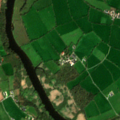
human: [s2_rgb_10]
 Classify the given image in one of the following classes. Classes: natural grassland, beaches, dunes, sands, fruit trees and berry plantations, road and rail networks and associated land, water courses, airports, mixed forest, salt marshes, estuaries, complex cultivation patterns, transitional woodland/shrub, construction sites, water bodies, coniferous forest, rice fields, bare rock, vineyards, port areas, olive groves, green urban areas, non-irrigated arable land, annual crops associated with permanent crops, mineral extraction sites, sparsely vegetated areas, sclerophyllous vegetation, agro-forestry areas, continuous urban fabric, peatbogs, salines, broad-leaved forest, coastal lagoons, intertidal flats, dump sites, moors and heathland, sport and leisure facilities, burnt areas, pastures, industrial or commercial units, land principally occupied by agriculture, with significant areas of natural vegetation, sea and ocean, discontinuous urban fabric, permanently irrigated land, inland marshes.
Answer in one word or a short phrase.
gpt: non-irrigated arable land, pastures, broad-leaved forest, water courses